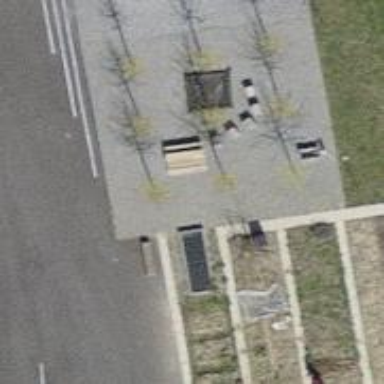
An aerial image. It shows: Picnic table located in leisure land area.